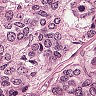
Metastatic tissue present: yes